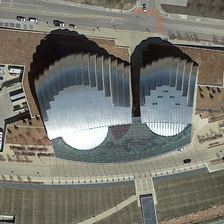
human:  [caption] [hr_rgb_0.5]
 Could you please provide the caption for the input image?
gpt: a large building is near a road with several cars near it .

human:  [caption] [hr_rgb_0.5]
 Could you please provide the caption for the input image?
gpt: a large building is near a road with several cars near it .

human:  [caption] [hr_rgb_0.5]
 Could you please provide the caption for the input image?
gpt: a large building is near a road with several cars near it .

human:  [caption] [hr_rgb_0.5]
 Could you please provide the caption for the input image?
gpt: a large building is near a road with several cars near it .

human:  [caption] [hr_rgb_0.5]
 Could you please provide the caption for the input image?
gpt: a large building is near a road with several cars near it .